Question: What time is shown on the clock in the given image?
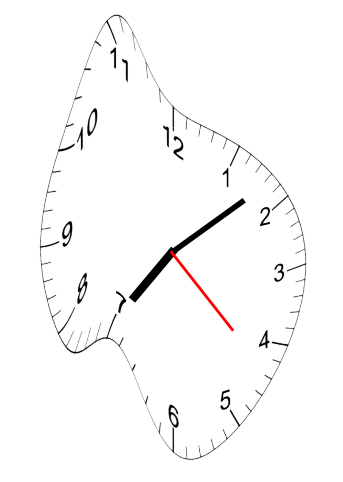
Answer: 07:08:22